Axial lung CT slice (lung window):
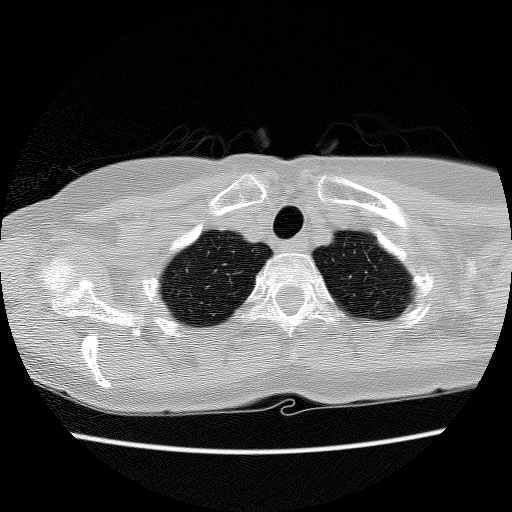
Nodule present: no